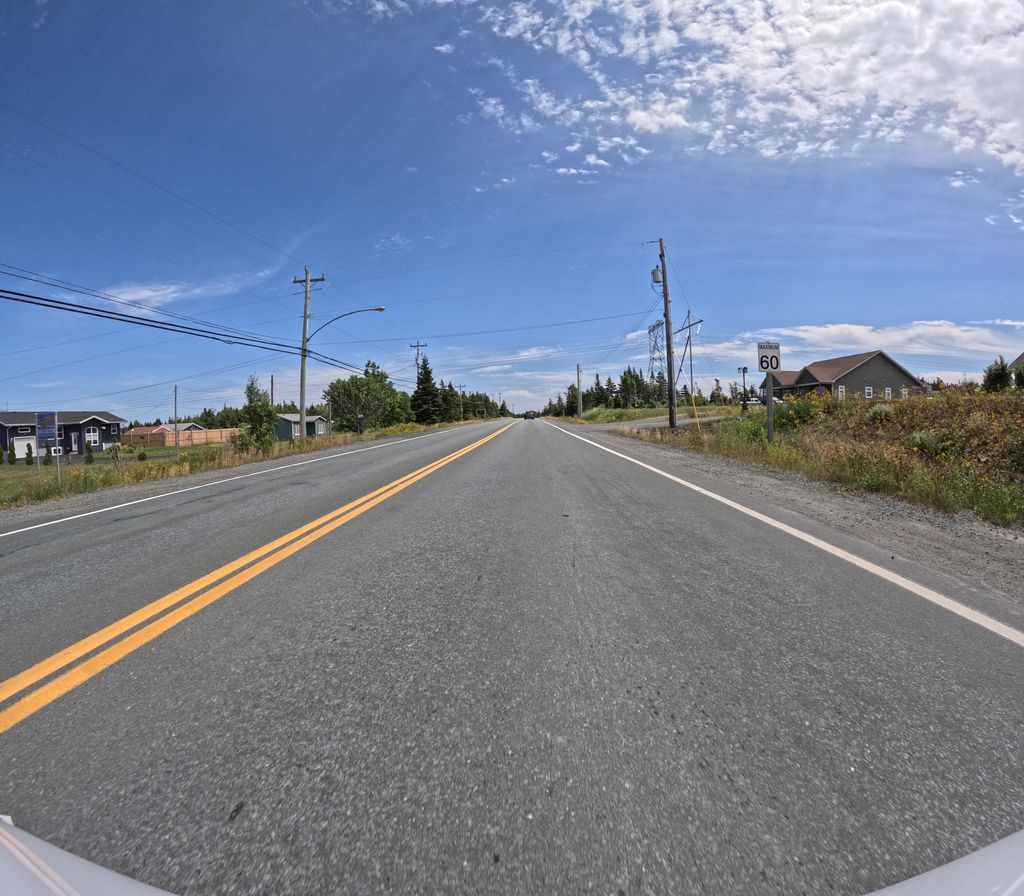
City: st_johns